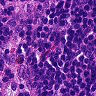
Metastatic tissue present: no